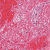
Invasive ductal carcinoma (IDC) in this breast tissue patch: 0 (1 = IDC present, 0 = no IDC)